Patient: sex F, age 61
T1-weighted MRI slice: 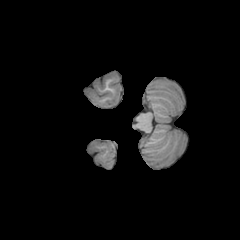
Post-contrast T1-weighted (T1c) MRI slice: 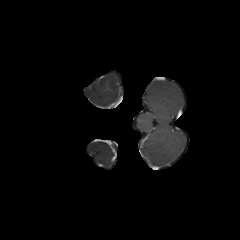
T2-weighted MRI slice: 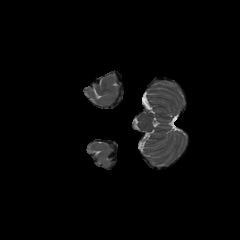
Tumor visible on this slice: no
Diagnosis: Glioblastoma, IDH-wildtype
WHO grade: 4